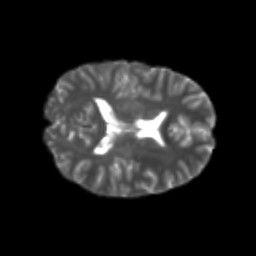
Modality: T2w
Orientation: axial
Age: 21
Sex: male
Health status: healthy
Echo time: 0.074 s